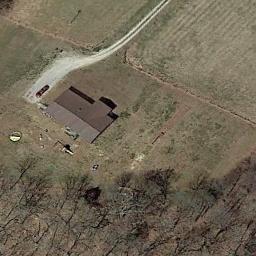
Label: residential